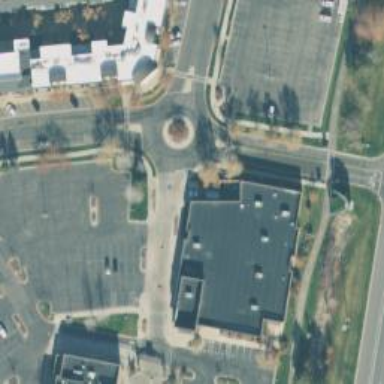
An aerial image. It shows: Commercial building.